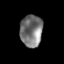
Tissue: prostate
Cell type: T cells
Senescence score: 0.3439
Nuclear area (px): 698
Mean DAPI intensity: 119.01